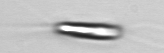
Label: Chrysochromulina